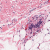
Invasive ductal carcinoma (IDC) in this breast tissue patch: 0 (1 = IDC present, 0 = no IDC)